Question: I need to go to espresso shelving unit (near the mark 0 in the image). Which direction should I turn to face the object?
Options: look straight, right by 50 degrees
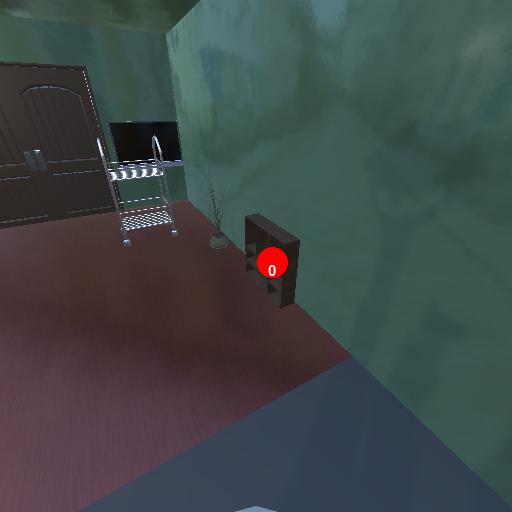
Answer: look straight